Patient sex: M
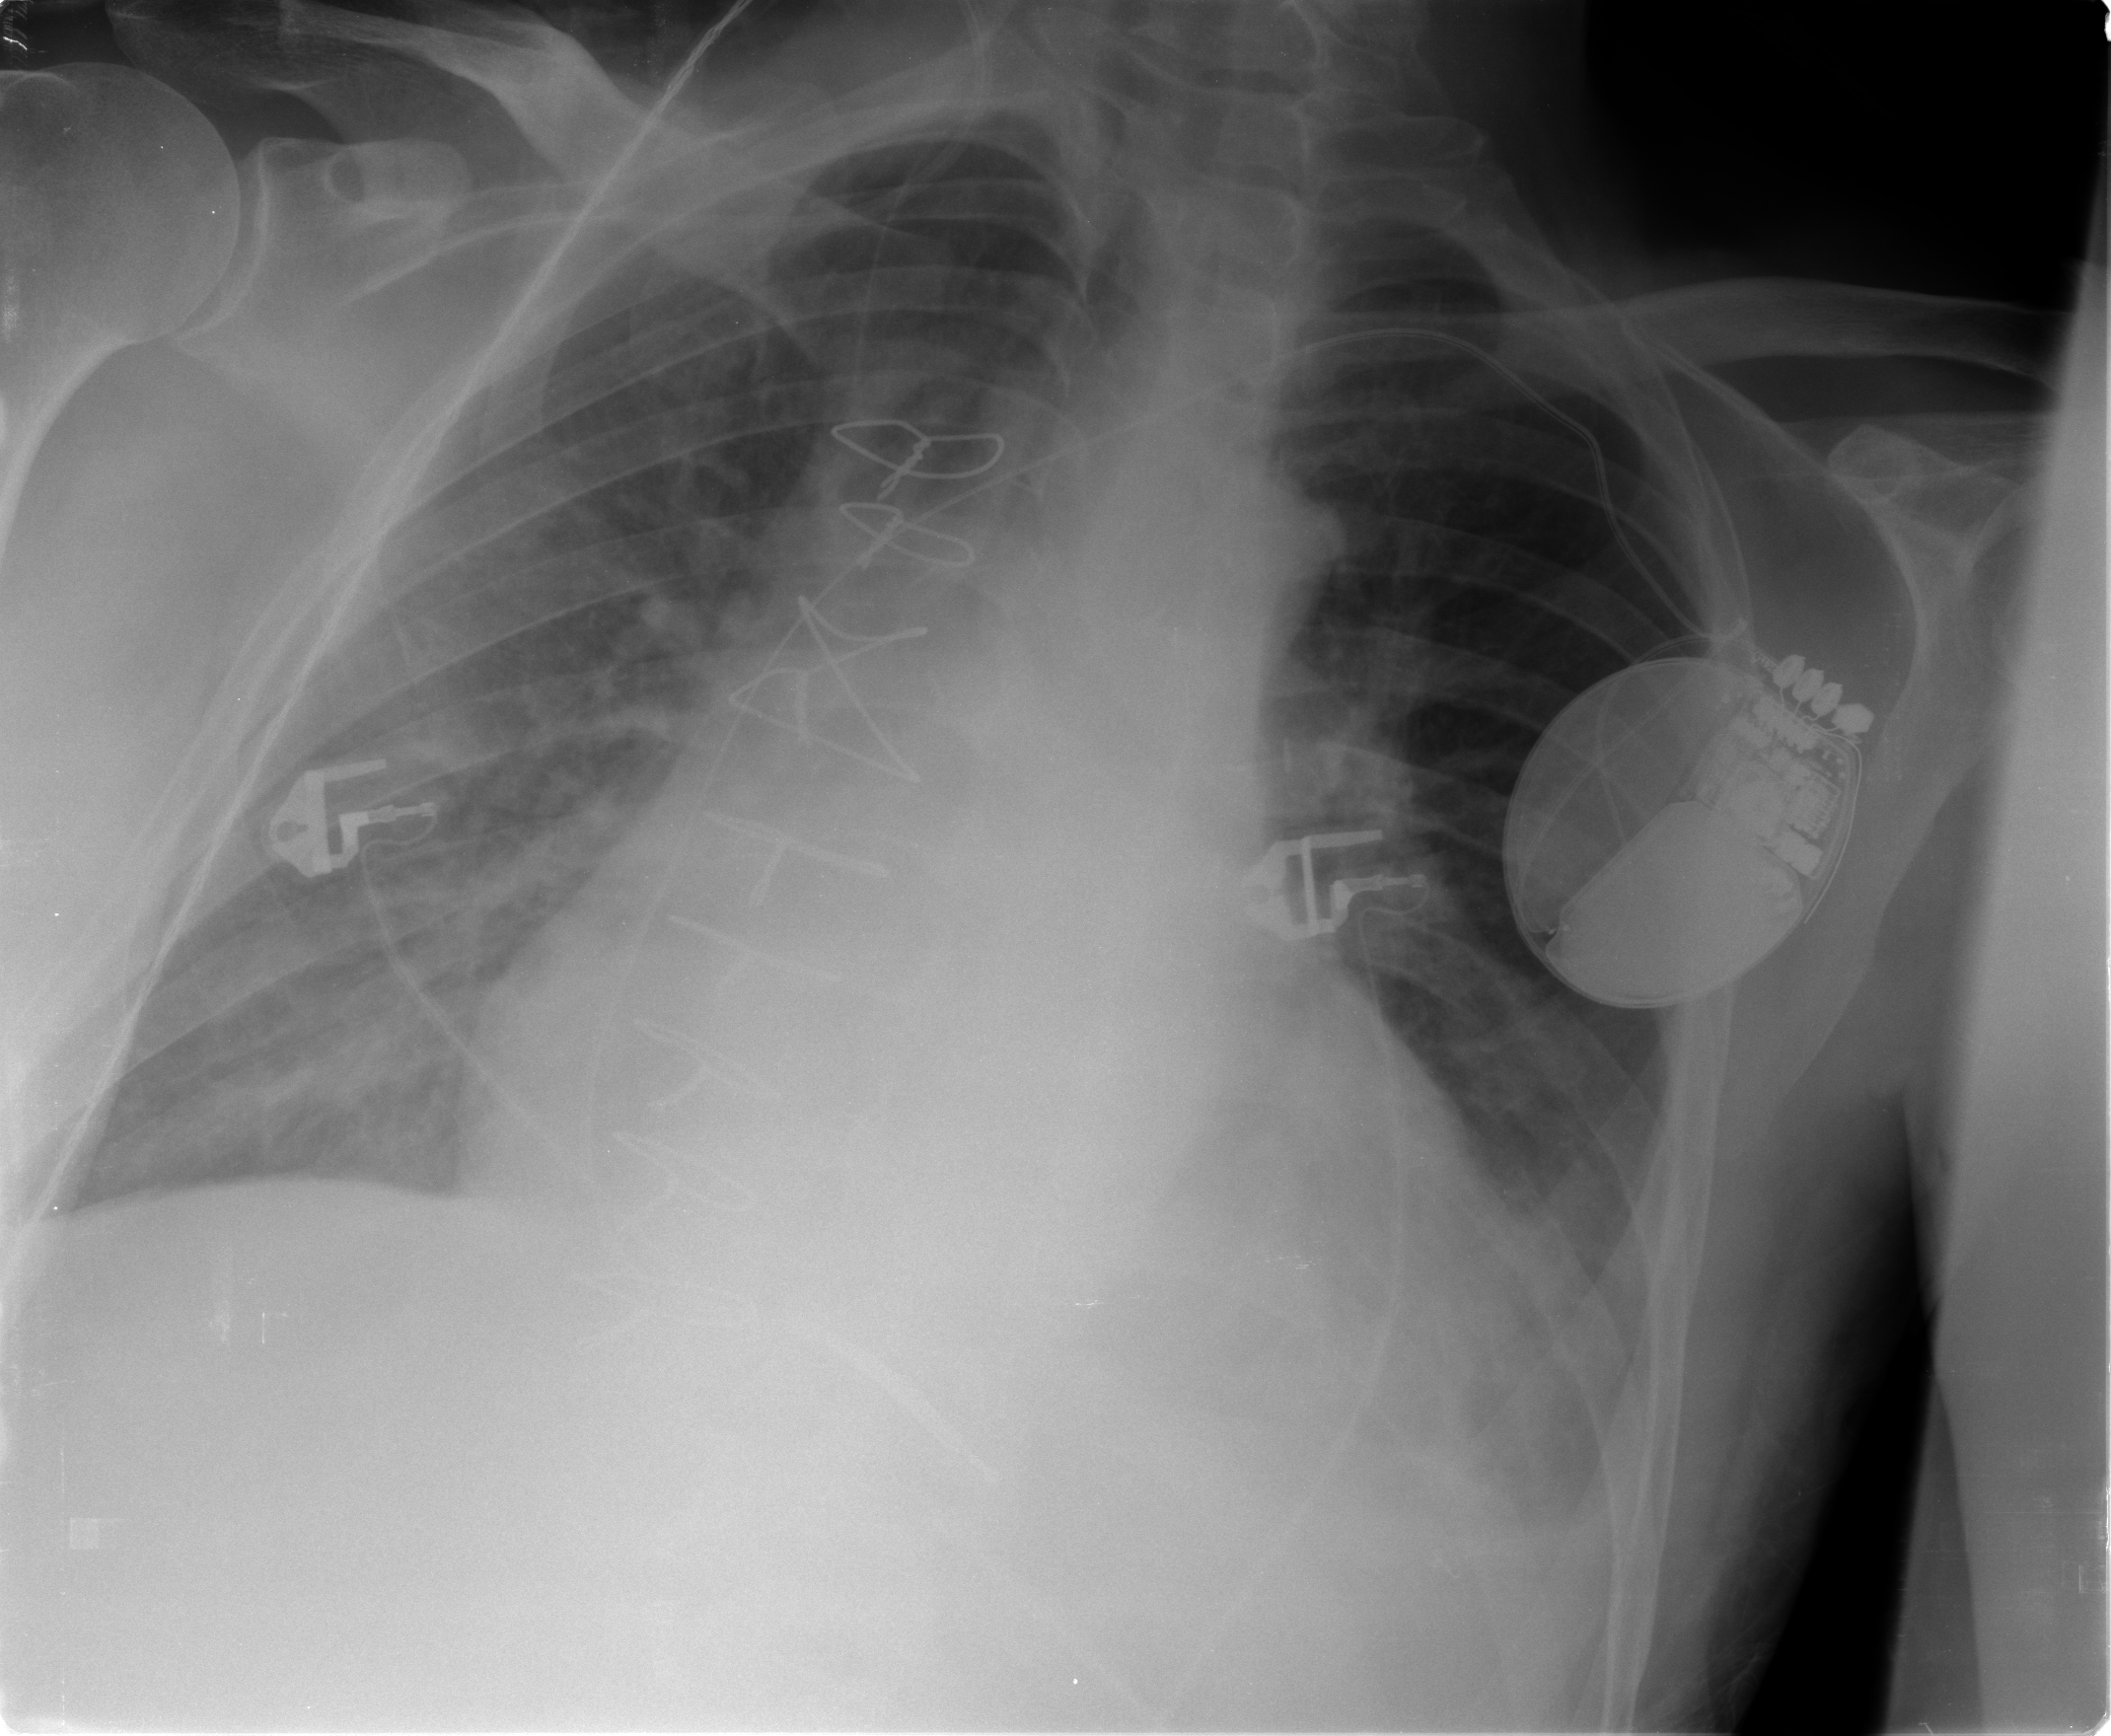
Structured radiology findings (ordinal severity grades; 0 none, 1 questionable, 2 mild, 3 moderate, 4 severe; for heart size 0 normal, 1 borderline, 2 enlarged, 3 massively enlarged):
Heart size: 2
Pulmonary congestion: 2
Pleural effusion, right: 0
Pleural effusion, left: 2
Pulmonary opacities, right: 2
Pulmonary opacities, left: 0
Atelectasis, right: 3
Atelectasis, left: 2